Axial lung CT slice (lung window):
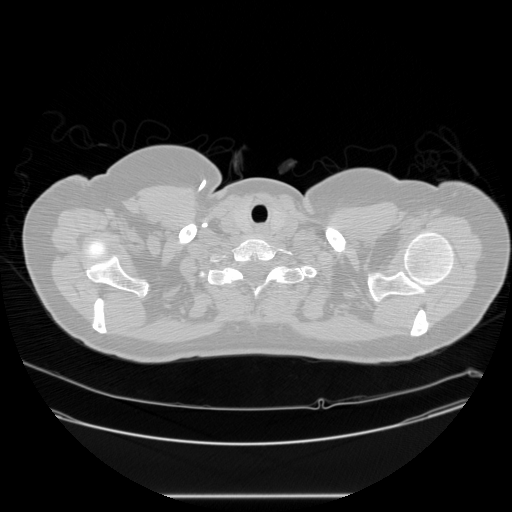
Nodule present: no